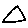
Label: triangle